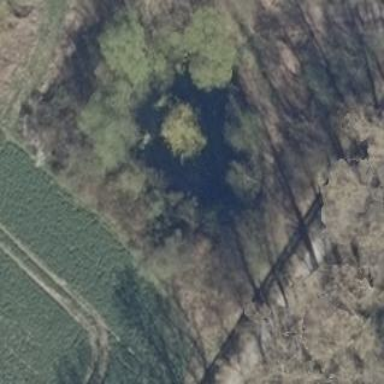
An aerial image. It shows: Pond surrounded by natural water.